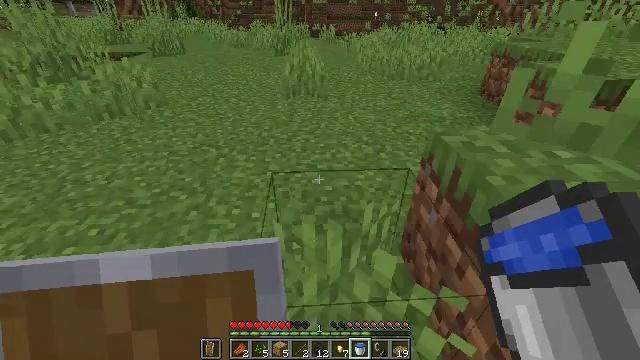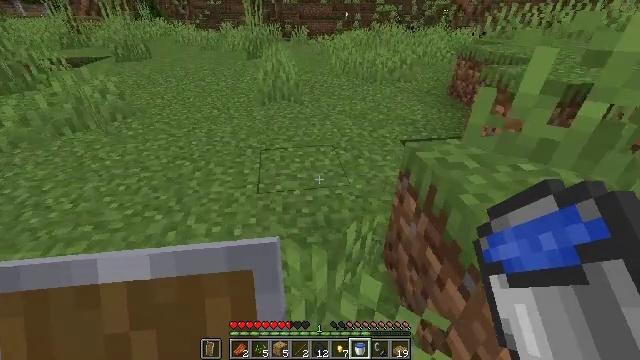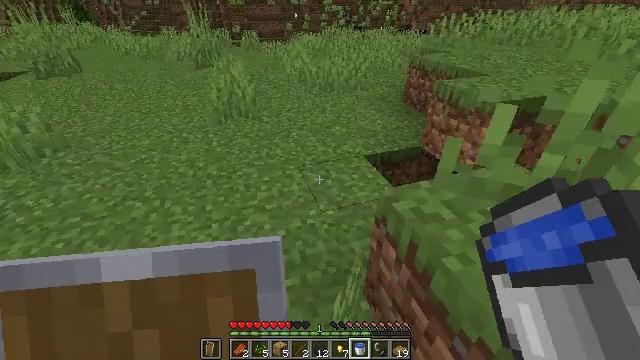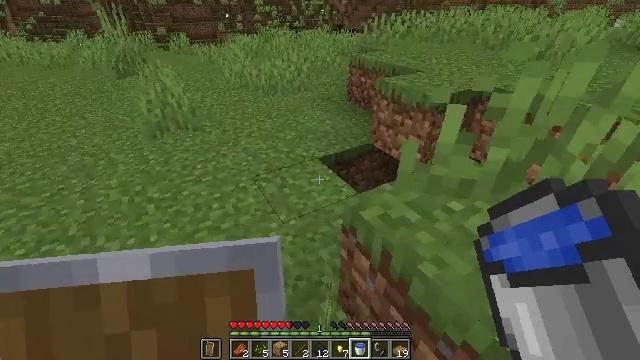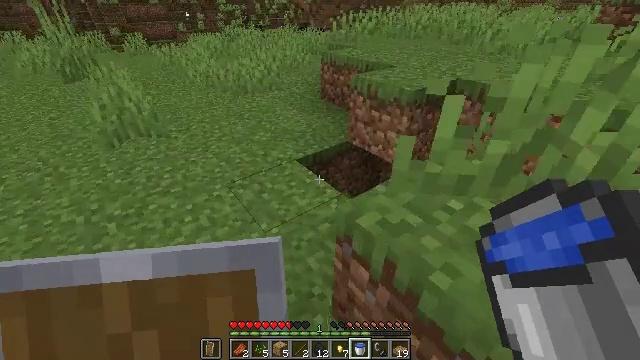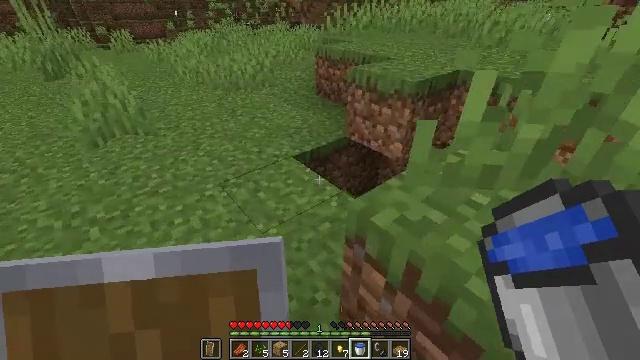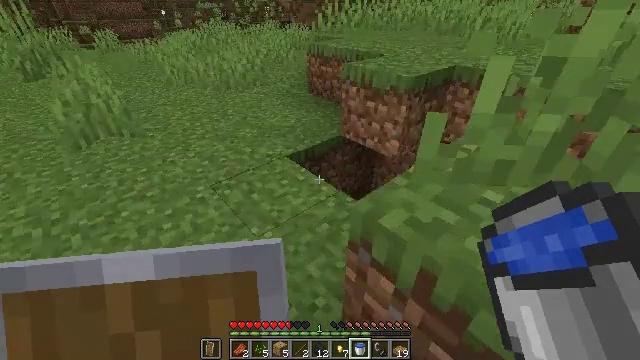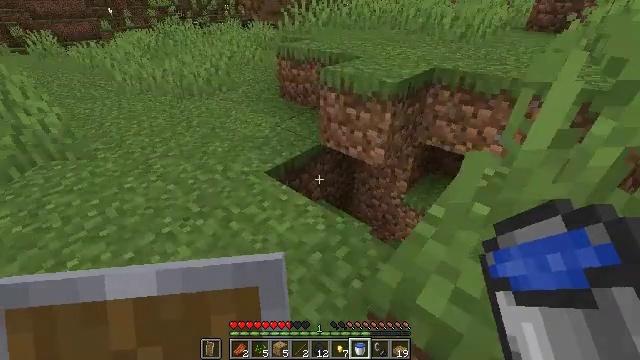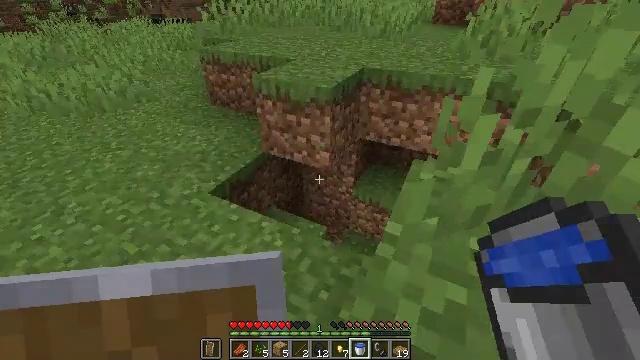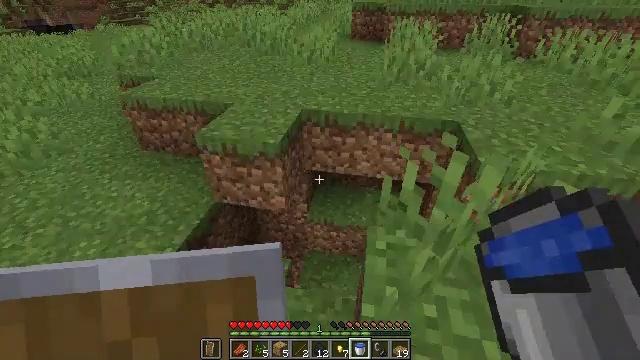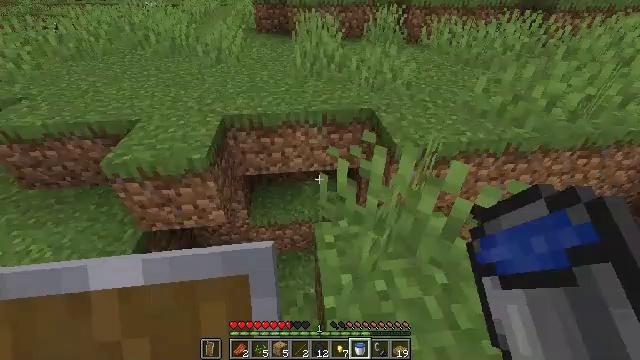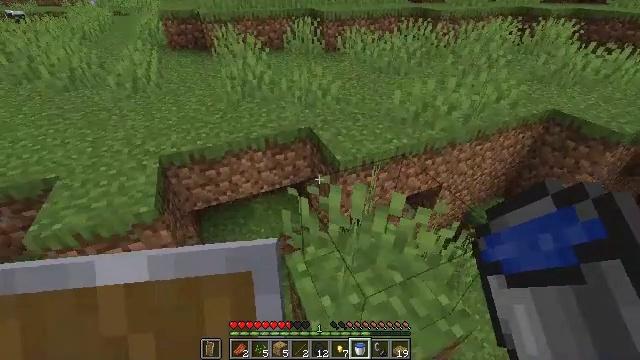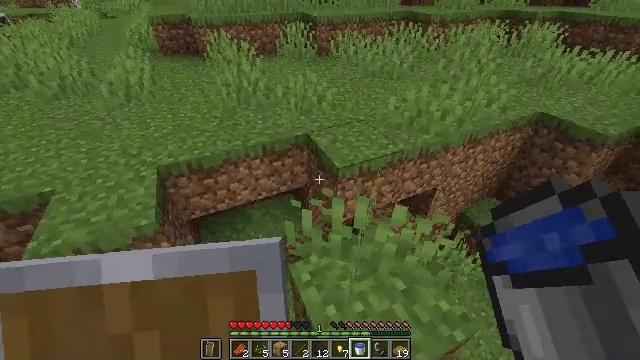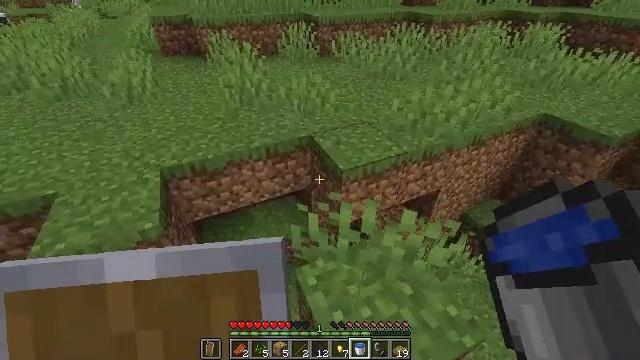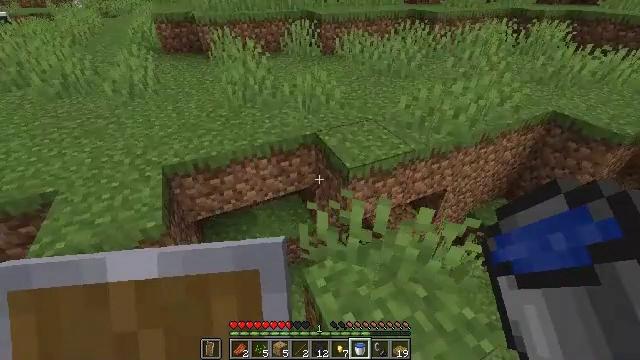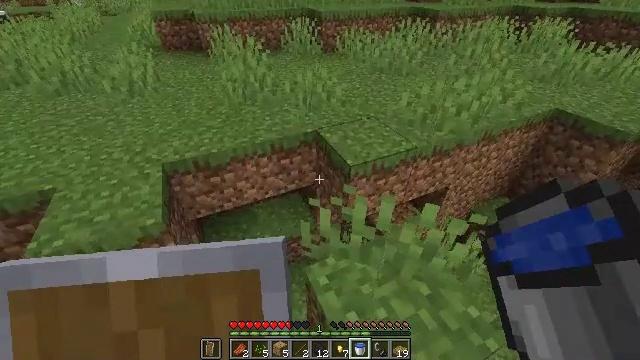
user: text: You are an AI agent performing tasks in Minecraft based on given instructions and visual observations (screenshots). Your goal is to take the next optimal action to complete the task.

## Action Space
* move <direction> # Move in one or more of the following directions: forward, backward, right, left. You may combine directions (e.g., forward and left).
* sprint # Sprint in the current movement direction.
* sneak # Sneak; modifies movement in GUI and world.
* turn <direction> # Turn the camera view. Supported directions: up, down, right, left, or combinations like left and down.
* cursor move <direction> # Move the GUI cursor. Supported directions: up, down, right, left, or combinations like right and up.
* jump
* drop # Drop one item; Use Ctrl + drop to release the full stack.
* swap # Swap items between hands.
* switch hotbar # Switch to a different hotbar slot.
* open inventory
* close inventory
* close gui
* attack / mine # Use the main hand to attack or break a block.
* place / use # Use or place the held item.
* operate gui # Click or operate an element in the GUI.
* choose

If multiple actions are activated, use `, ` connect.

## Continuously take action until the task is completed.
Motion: motion action
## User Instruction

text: Be careful while mining the magma block to avoid taking damage.
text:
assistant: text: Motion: move forward, turn right, jump
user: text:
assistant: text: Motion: move forward, turn right, jump
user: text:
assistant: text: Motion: move forward, turn right, jump
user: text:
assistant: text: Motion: move forward, turn right, jump
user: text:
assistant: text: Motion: move forward, turn right, jump
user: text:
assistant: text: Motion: move forward, turn right, jump
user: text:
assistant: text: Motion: move forward, turn right, jump
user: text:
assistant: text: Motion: move forward, turn right and down, jump
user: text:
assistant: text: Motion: move forward, turn right, jump
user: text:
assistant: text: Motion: move forward, turn right and down, jump
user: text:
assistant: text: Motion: move forward, turn right, jump
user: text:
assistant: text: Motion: move forward, turn right, jump
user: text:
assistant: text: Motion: move forward, jump
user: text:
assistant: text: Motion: jump
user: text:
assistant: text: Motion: no_op
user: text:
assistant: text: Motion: turn down
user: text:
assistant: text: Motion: turn right and down
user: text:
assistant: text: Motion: turn right and down
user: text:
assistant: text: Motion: turn right and down
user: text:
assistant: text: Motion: turn right and down
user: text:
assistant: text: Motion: turn right and down
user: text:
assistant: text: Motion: no_op
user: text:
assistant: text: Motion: turn down
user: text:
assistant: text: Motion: no_op
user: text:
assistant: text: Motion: no_op
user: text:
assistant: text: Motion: no_op
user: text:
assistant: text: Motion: turn left
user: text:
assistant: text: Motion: turn left and up
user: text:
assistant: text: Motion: turn left and up
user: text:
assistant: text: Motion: turn left and up